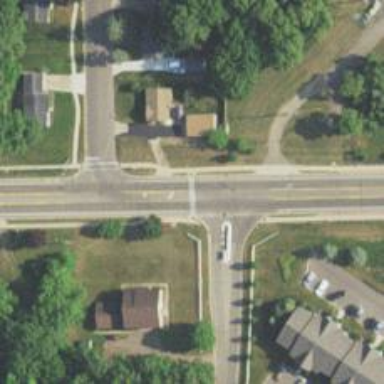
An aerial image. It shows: Marked road crossing.